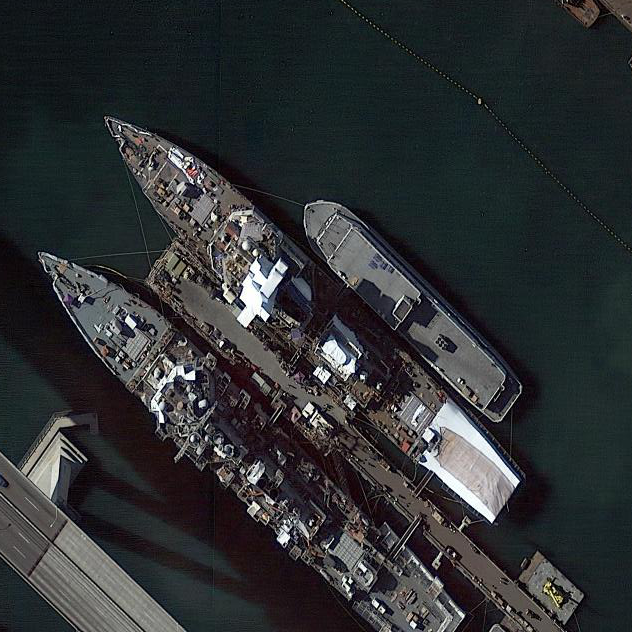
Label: destroyer